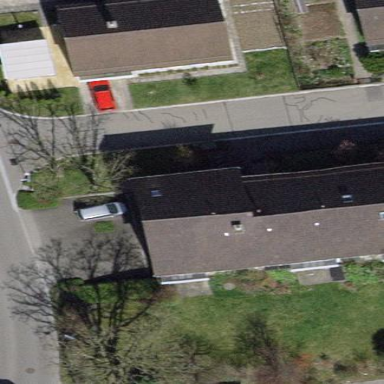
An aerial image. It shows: Building with tile roof.